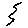
Label: zigzag